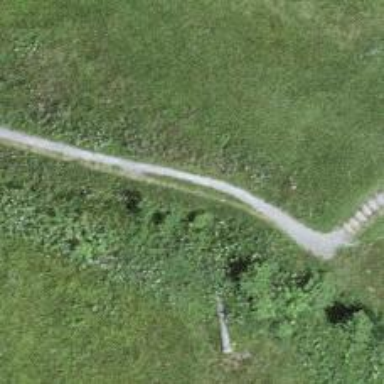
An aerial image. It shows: Cobblestone path with grade3 tracktype.